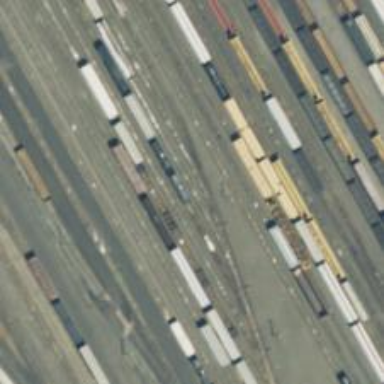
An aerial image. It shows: Railway yard in service.